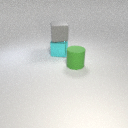
large cyan metal cube below large gray rubber cube